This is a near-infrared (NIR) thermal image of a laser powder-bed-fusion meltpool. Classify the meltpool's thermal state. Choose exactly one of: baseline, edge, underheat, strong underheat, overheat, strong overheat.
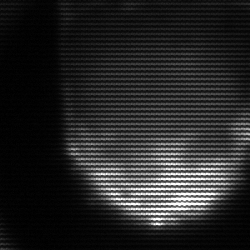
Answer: edge